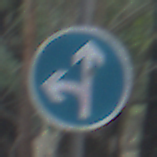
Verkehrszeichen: VorgeschriebeneFahrtrichtungGeradeausOderLinks
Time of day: SunriseSunset
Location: Outdoor (Nature)
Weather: NotSpecified
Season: Autumn
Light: Natural